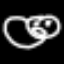
Label: frog